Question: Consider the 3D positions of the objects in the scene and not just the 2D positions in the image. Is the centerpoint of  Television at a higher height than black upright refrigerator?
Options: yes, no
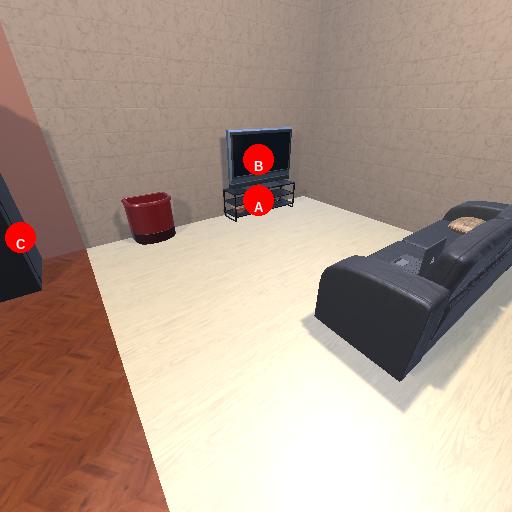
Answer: yes